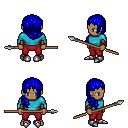
a pixel art fantasy rpg character, male body template, human, dark skin, teal long-sleeve shirt, red pants, blue right-swept hairstyle, leather bracers, metal boots, spear, four views (front, back, left, right), 2x2 character sprite sheet, small pixel art, hard edges, no anti-aliasing